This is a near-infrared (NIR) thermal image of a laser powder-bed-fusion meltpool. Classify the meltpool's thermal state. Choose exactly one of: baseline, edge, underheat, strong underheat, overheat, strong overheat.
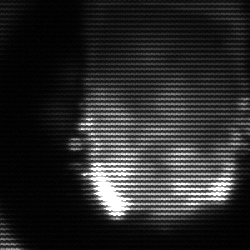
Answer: baseline